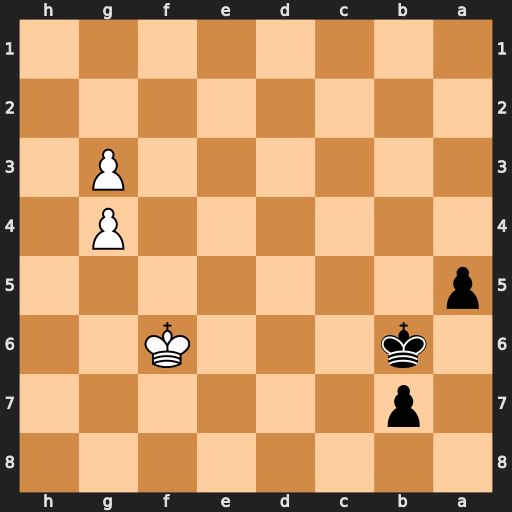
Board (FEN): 8/1p6/1k3K2/p7/6P1/6P1/8/8
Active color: b
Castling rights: -
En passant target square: -
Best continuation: a4 g5 a3 g6 a2